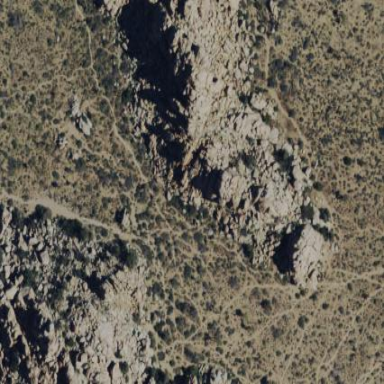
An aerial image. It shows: Landscape of bare rock.